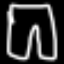
Label: pants